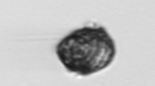
Label: Kryptoperidinium_triquetrum